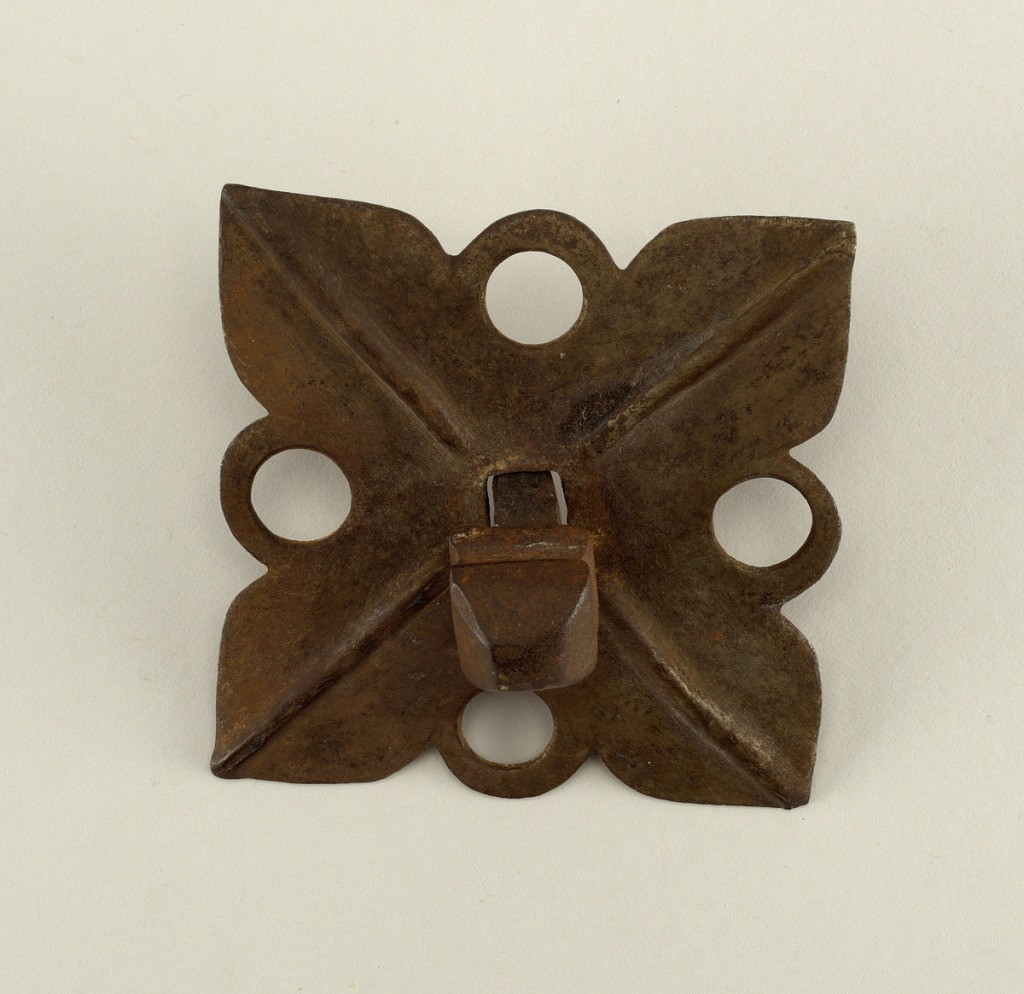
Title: Decorative door boss and nail
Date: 17th century
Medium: Wrought iron
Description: Flat, square mount, pierced, shaped and embossed into a foliate quadrant design derived from earlier leaf patterns. Circular piercings. Notched square and domed nail head on square shank.